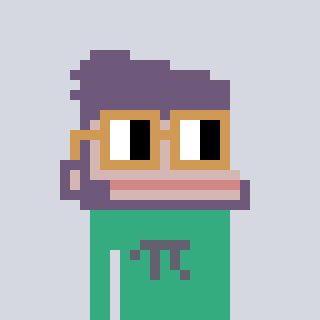
a pixel art character with square brown glasses, a ape-shaped head and a teal-colored body on a cool background